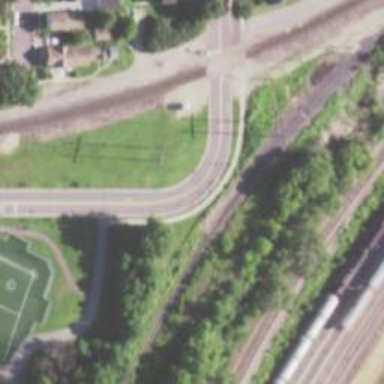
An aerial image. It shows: Unclassified road with sidewalk on the left.